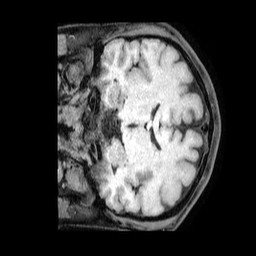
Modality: T1w
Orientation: coronal
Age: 39
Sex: male
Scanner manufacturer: philips
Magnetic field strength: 1.5 T
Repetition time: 0.6 s
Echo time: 0.02898 s